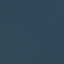
Land use / land cover class: SeaLake